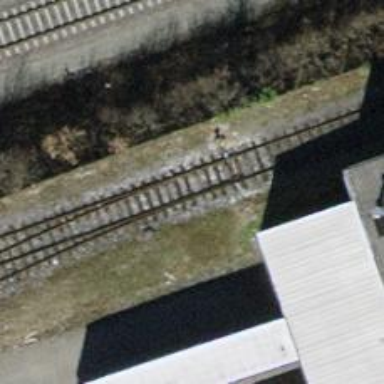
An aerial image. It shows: Railway switch.